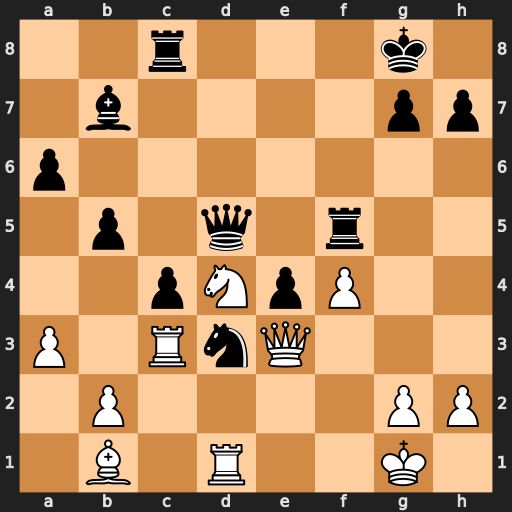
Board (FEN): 2r3k1/1b4pp/p7/1p1q1r2/2pNpP2/P1RnQ3/1P4PP/1B1R2K1
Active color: w
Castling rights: -
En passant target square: -
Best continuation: Nxf5